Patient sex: M
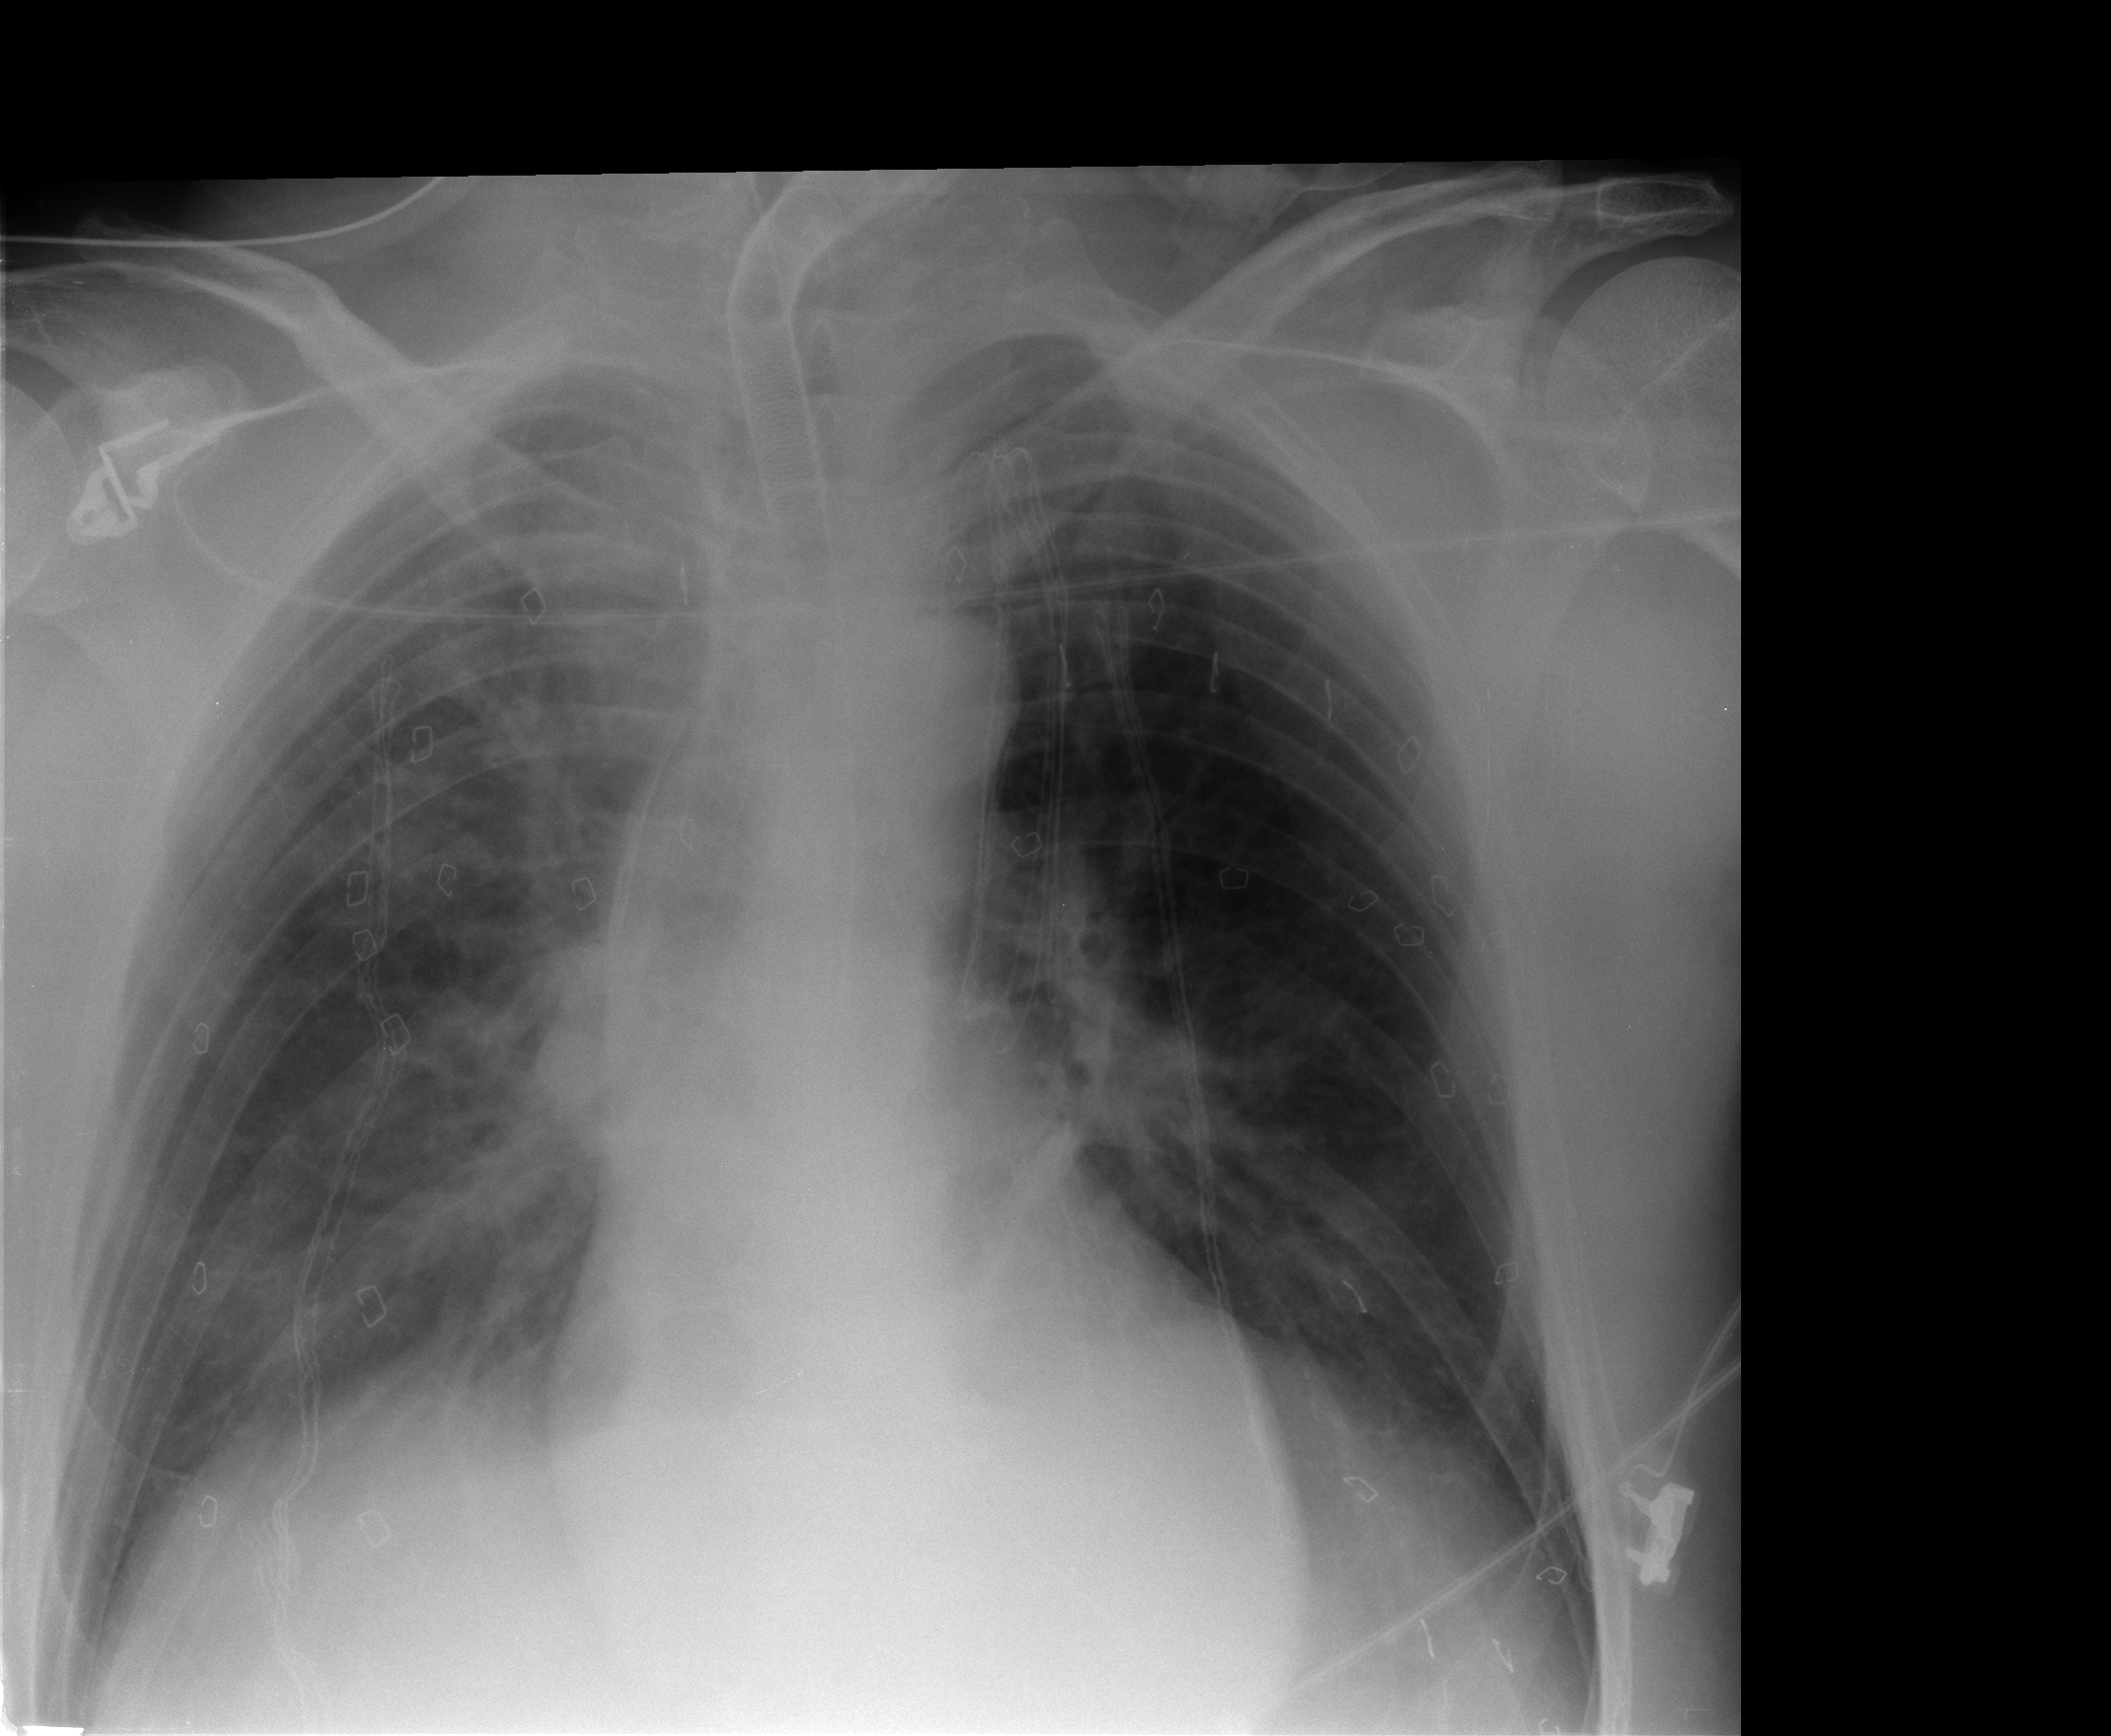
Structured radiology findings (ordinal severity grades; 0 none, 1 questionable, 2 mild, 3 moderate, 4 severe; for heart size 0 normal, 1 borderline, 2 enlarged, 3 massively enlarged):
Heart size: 0
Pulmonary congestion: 1
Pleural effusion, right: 0
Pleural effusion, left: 0
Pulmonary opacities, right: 2
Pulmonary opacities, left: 0
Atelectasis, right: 2
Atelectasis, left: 2